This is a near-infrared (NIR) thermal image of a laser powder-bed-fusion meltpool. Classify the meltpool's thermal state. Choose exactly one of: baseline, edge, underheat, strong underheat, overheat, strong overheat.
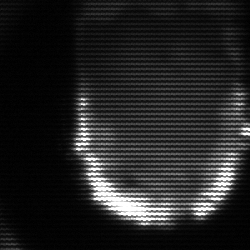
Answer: baseline